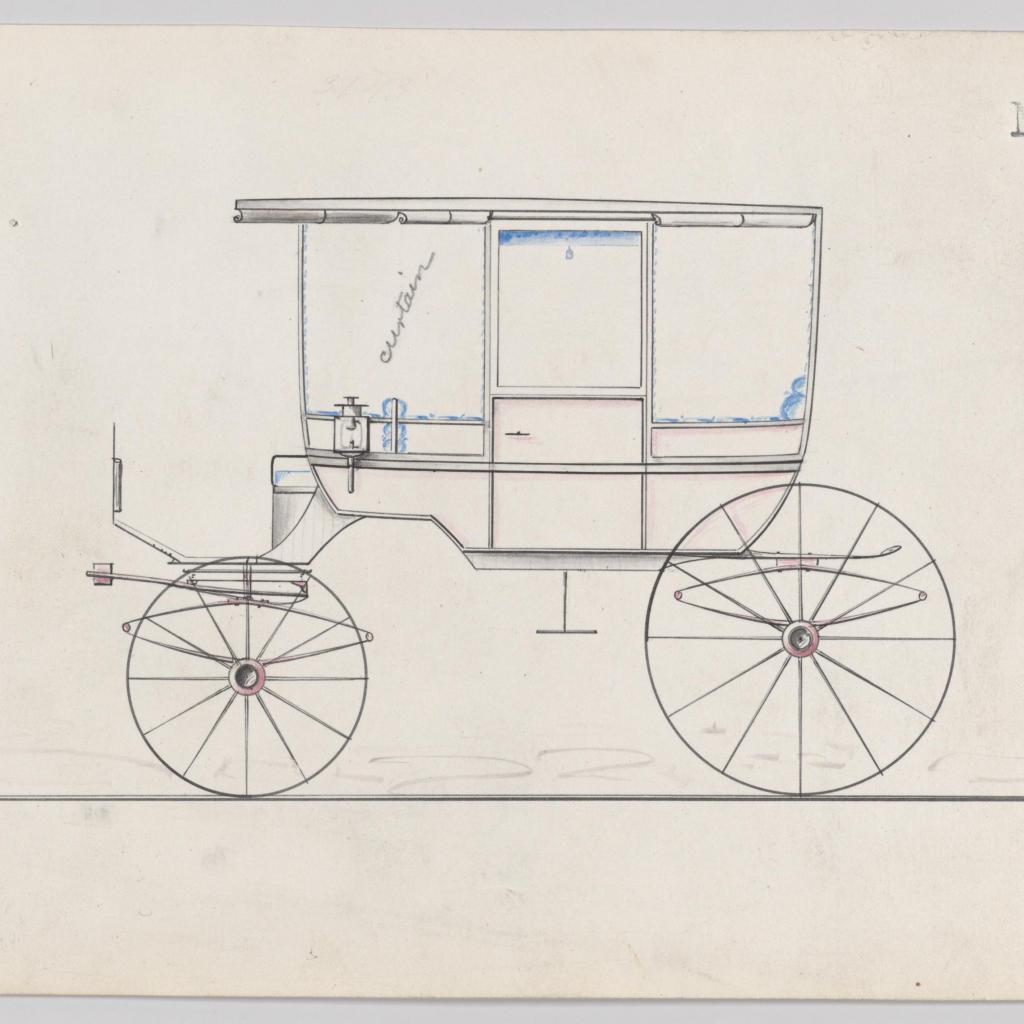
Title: Design for 6 seat Rockaway, no. 3143a
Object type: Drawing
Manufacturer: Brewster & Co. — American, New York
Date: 1875
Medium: Pen and black ink, watercolor and gouache
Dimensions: Sheet: 6 1/8 x 9 in. (15.6 x 22.9 cm)
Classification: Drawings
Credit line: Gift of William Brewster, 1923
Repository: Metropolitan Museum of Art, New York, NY